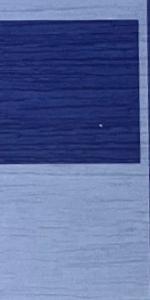
Label: Empty